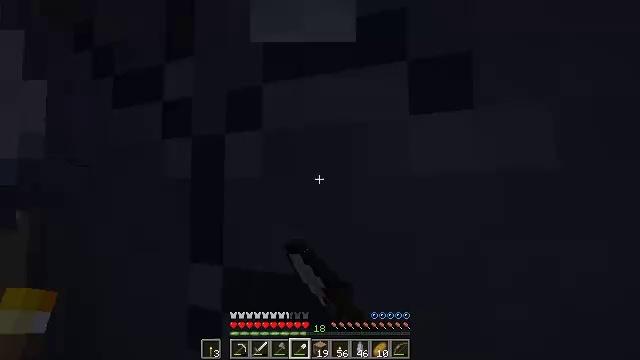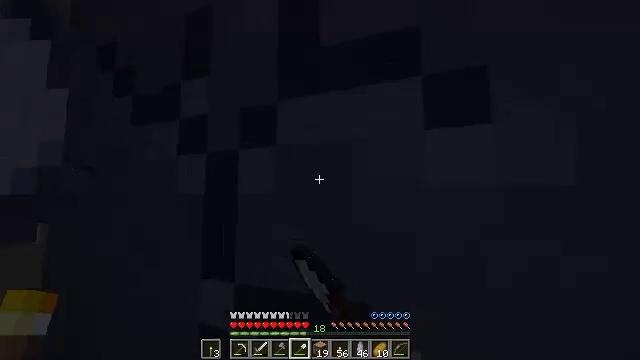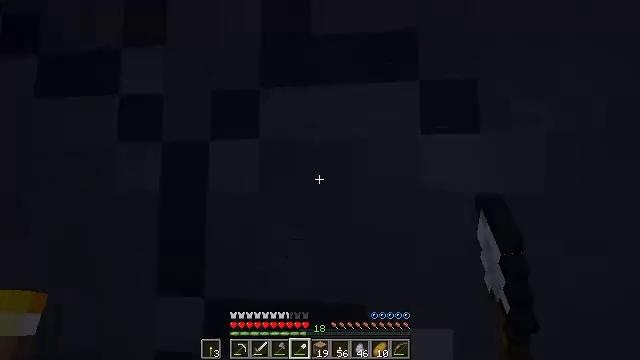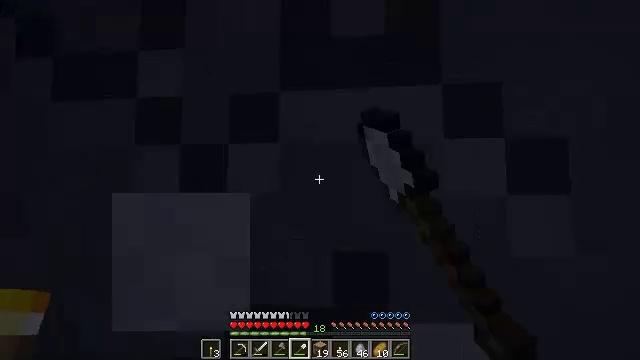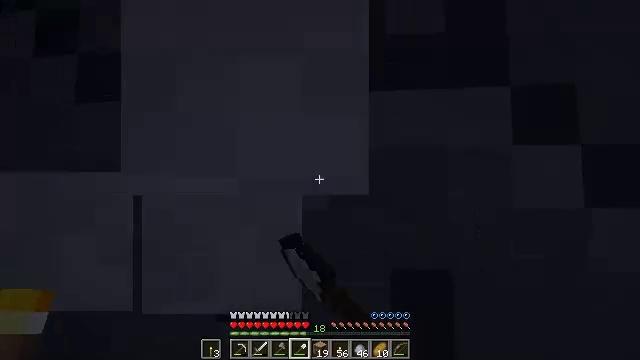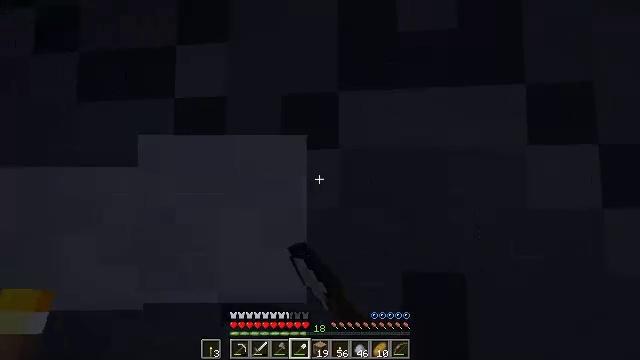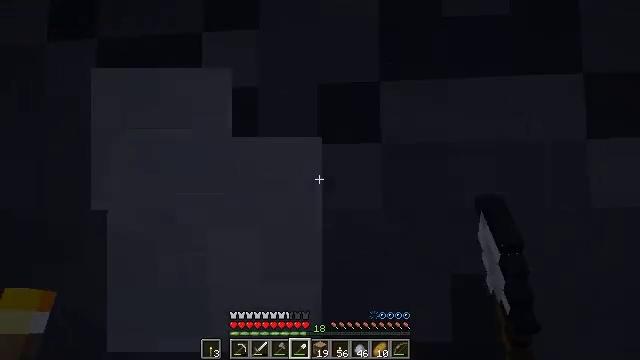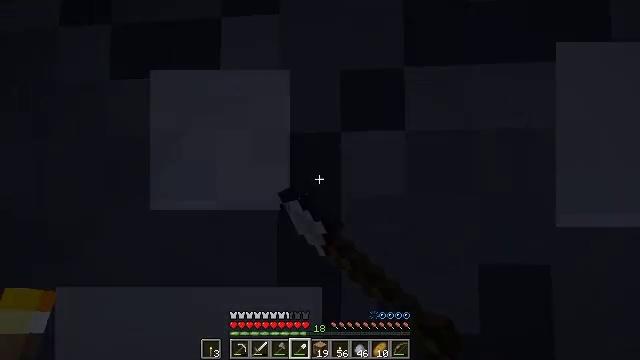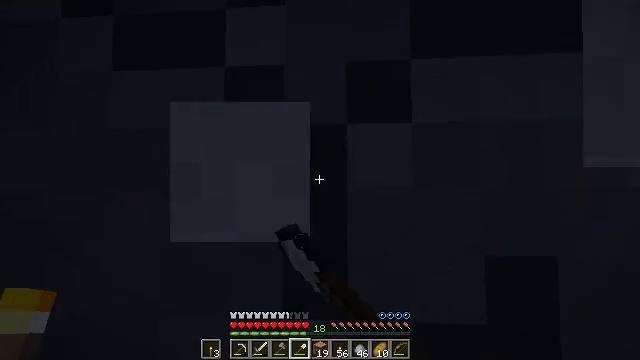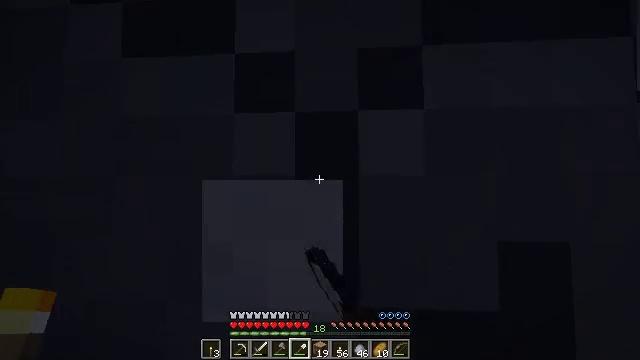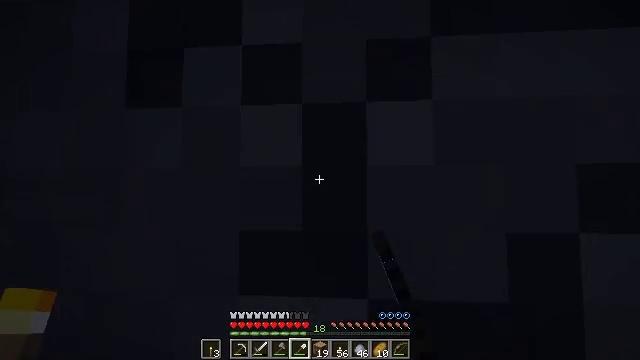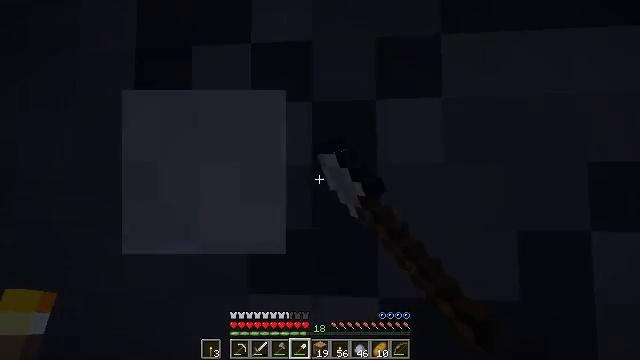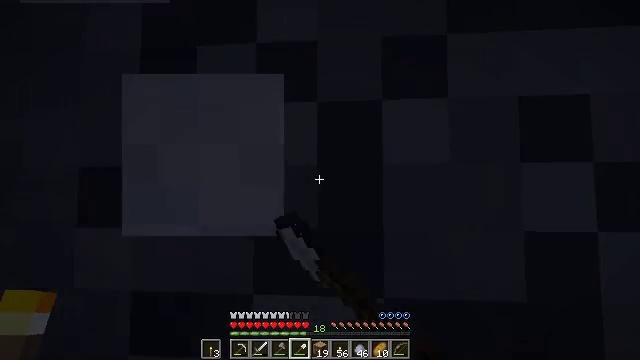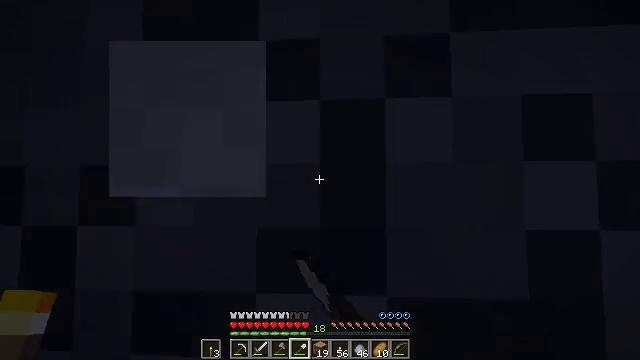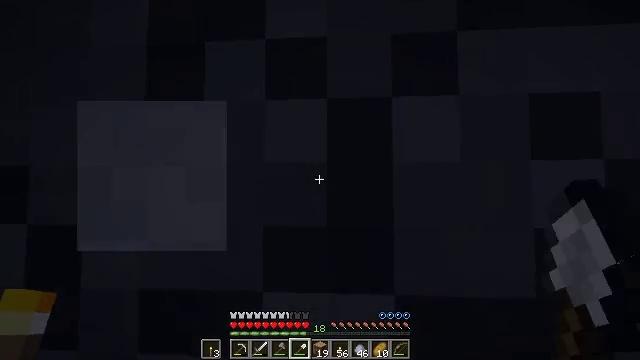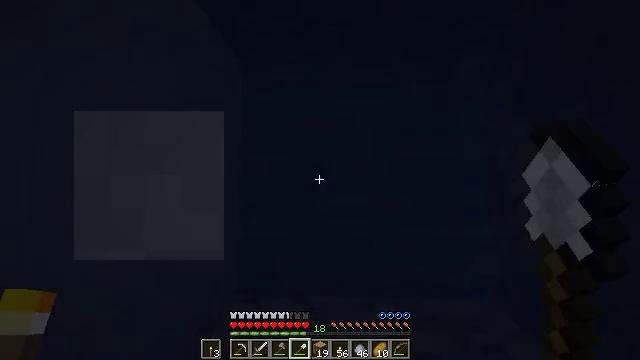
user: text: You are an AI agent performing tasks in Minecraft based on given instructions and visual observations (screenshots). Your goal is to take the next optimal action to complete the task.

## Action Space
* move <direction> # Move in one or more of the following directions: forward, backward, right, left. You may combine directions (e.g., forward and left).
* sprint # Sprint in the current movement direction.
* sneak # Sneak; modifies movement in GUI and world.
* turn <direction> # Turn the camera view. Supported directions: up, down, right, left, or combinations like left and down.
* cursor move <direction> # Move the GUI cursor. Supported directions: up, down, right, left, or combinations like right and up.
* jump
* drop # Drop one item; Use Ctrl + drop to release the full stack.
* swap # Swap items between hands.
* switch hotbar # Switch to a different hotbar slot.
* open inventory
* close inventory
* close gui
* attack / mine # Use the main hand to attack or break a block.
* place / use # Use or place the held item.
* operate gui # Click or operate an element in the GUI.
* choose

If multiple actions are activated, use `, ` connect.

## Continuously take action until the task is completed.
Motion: motion action
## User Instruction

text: Attack the clay block to obtain it.
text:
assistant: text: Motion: move forward, sprint, attack / mine
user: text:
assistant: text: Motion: move forward, sprint, turn right and down, attack / mine
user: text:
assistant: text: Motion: sprint, attack / mine
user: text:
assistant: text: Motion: sprint, attack / mine
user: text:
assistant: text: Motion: sprint, attack / mine
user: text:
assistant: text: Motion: sprint, attack / mine
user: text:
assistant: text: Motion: sprint, attack / mine
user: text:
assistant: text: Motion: sprint, attack / mine
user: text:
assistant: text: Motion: sprint, attack / mine
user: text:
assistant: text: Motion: sprint, attack / mine
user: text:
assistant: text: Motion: sprint, attack / mine
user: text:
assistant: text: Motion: sprint, attack / mine
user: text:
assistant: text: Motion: sprint, attack / mine
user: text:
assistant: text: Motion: sprint, attack / mine
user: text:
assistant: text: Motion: sprint, attack / mine
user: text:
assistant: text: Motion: sprint, attack / mine
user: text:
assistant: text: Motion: sprint, attack / mine
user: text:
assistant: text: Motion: sprint, attack / mine
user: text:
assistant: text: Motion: sprint, attack / mine
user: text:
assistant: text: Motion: sprint, attack / mine